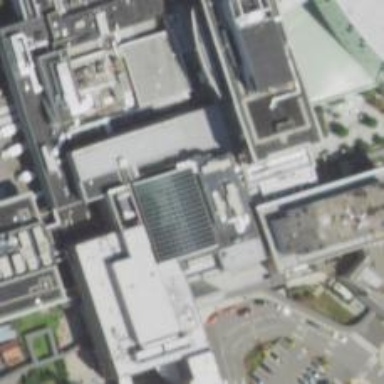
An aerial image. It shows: Hospital providing healthcare services.